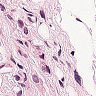
Metastatic tissue present: yes